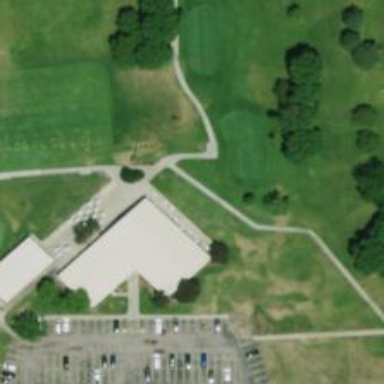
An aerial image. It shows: Path for both roads and golfers.